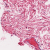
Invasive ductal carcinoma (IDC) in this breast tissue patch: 0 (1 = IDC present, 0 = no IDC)